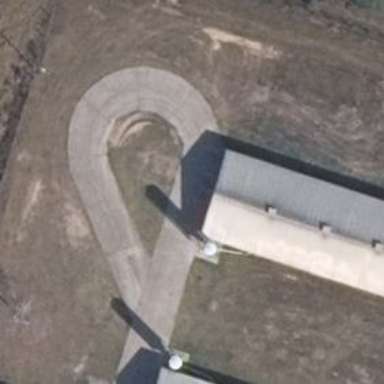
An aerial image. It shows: Silo structure.